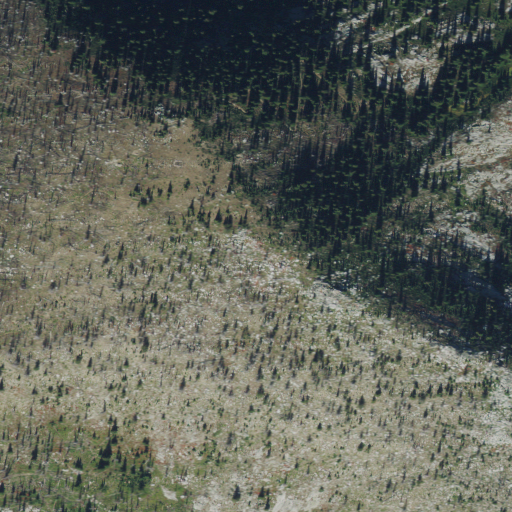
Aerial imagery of mountain in Idaho named McConnell Mountain containing evergreen forest, grassland, and shrub